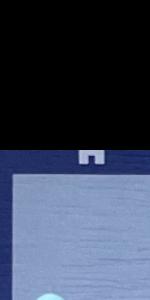
Label: Empty